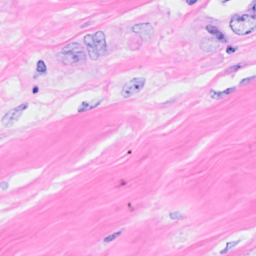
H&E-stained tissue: Breast